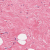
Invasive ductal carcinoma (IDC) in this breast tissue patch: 0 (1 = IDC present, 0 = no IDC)